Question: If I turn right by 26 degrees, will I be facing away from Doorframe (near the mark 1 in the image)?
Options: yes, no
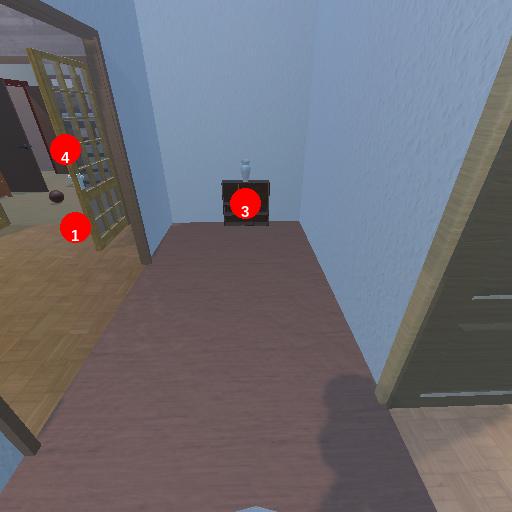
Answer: yes